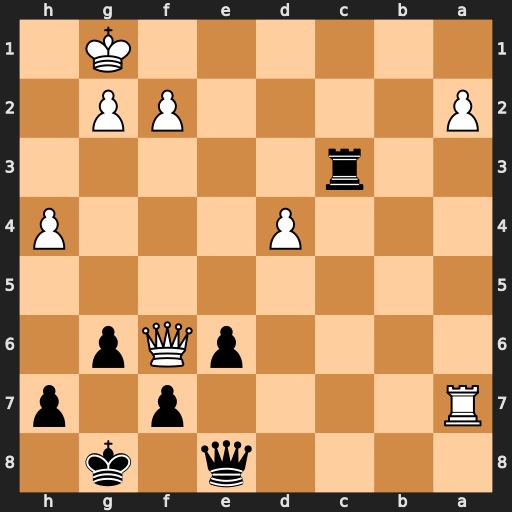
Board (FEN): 4q1k1/R4p1p/4pQp1/8/3P3P/2r5/P4PP1/6K1
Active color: b
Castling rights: -
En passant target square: -
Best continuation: Rc1+ Kh2 Qb8+ Qe5 Qxa7